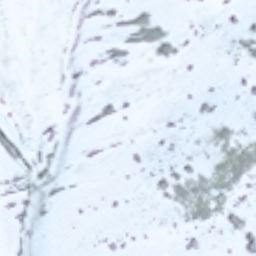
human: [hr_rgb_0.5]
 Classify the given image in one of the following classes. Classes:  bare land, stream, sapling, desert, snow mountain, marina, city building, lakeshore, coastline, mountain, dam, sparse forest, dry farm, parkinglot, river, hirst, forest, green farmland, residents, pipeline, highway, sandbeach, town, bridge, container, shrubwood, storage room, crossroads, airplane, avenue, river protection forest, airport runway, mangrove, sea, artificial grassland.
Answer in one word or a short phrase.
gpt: snow mountain